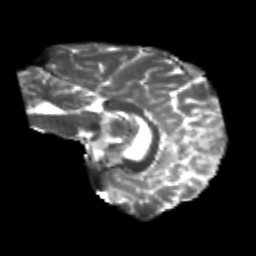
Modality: T2w
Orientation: sagittal
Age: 20
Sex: female
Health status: healthy
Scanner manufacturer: philips
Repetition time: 7.387 s
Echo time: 0.08599 s